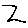
Label: zigzag